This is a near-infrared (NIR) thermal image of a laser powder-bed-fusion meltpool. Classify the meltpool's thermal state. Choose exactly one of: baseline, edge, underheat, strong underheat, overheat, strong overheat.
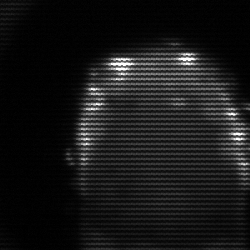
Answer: baseline